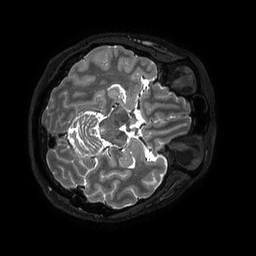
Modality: T2w
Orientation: axial
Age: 44
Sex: male
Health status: ill
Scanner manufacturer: philips
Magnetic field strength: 3 T
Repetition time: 3.5 s
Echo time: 0.3 s